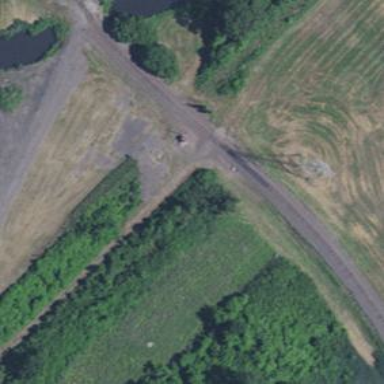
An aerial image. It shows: Railway junction.